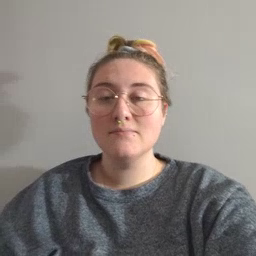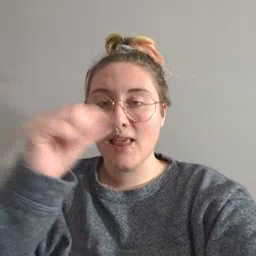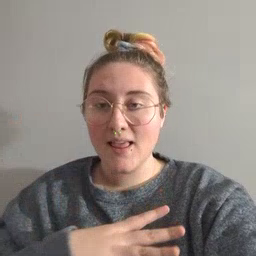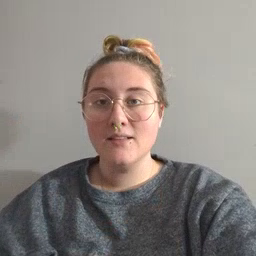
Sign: man